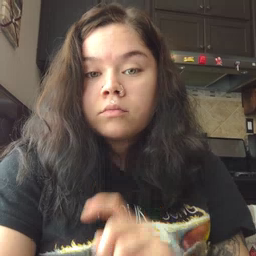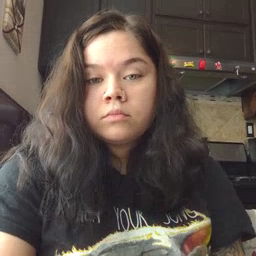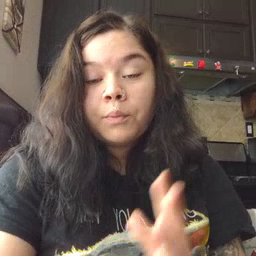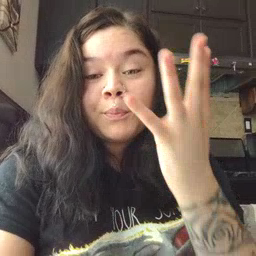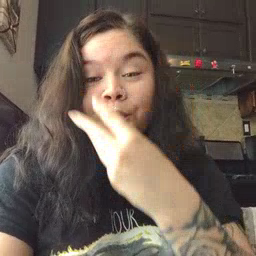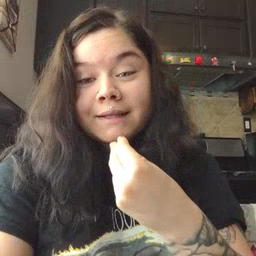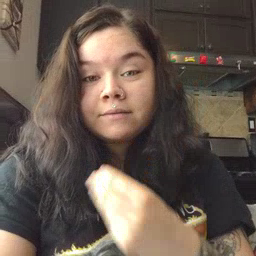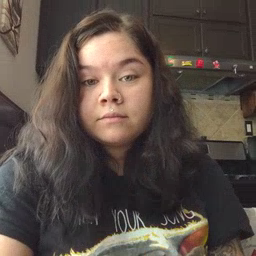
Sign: pretty